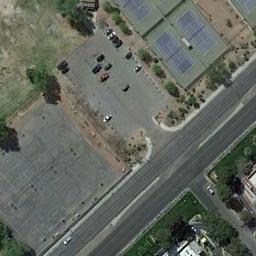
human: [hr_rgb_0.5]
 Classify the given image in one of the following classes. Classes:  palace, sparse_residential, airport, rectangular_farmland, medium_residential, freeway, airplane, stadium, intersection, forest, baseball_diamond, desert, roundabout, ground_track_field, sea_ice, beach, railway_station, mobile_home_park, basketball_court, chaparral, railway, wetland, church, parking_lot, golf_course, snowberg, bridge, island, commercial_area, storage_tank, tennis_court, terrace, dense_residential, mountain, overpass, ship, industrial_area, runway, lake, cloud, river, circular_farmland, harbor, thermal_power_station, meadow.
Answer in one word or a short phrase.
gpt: tennis_court